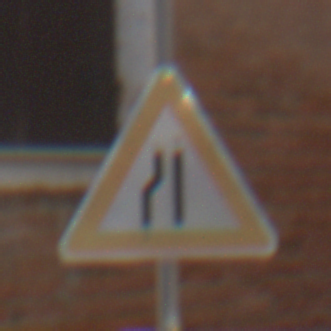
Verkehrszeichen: EinseitigVerengteFahrbahnLinks
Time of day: Midday
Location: Outdoor (Urban)
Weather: Clear
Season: NotSpecified
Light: Natural